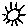
Label: sun